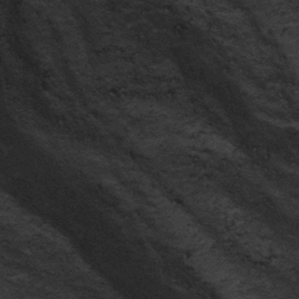
Label: frost